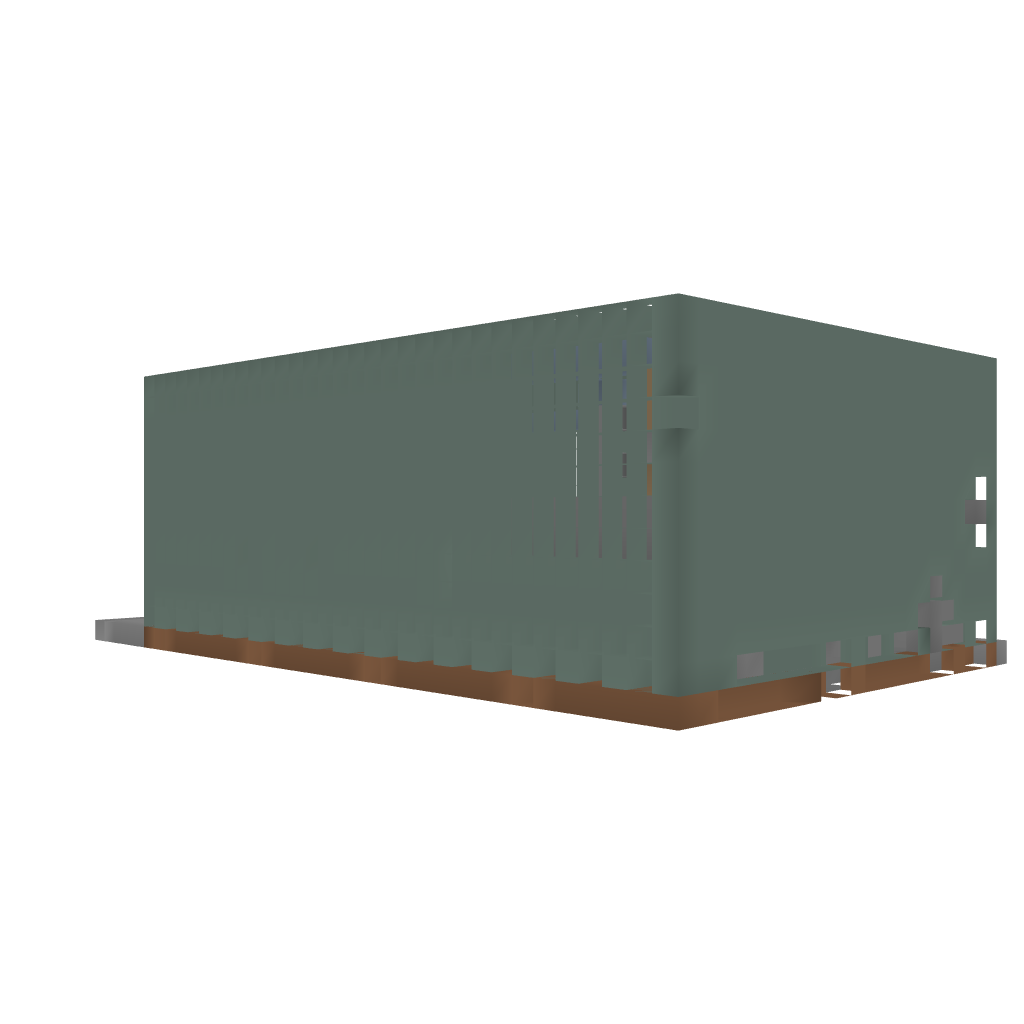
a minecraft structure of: Shop For Servers